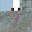
Label: 4